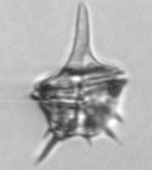
Label: Amylax